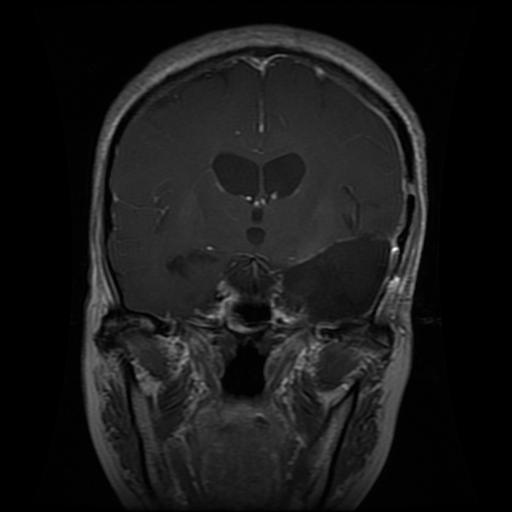
Label: glioma